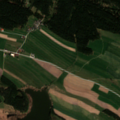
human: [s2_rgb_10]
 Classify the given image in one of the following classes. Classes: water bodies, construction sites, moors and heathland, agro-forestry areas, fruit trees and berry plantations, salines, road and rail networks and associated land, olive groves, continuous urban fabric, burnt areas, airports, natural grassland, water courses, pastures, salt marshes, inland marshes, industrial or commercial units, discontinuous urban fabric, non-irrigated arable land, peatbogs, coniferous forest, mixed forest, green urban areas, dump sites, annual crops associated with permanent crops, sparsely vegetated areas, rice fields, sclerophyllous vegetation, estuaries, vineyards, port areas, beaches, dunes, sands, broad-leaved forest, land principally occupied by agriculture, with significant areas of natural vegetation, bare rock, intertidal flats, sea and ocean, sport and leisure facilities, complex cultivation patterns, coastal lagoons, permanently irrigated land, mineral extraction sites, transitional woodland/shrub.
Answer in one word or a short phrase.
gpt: non-irrigated arable land, pastures, complex cultivation patterns, coniferous forest, water bodies